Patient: sex F, age 62
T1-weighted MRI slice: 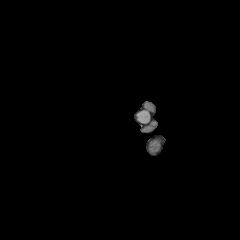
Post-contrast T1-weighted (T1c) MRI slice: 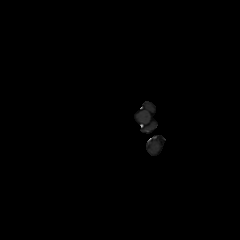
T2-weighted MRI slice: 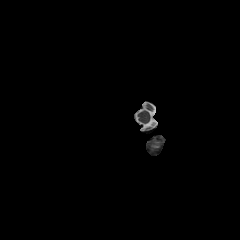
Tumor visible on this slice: no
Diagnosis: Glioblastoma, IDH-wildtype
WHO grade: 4